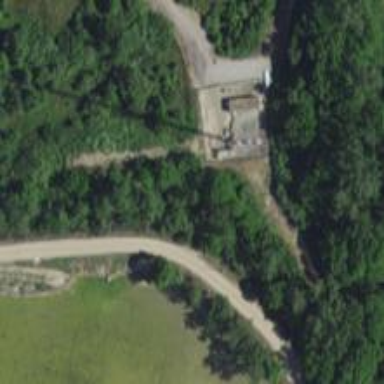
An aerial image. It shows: Mast tower used for communication.